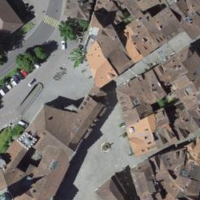
EUNIS habitat code: 54
Species observed at this site:
Tachymarptis melba